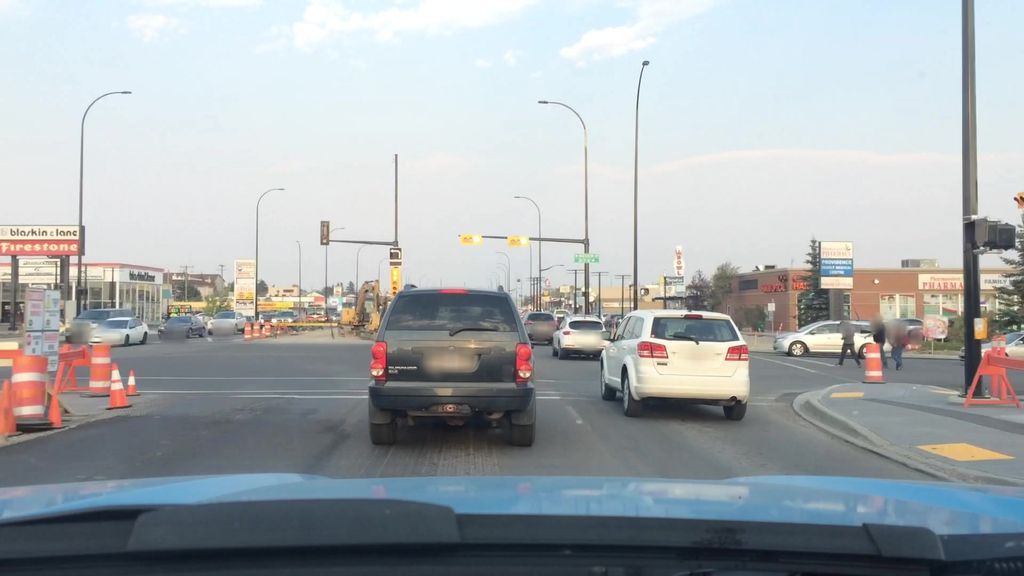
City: calgary